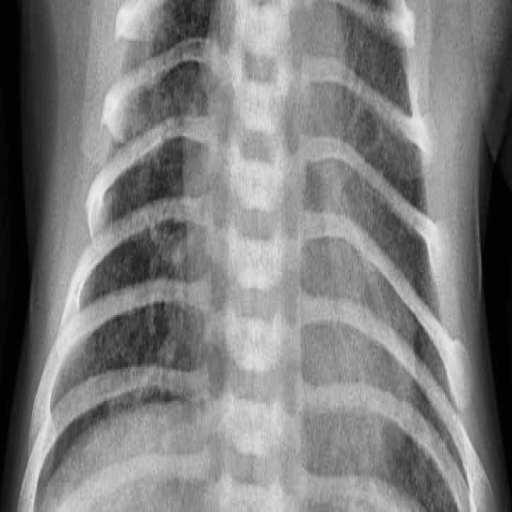
Finding: PNEUMONIA